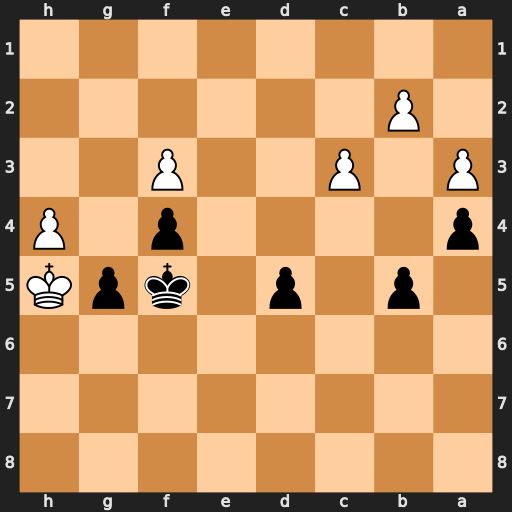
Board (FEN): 8/8/8/1p1p1kpK/p4p1P/P1P2P2/1P6/8
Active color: b
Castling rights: -
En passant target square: -
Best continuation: g4 fxg4+ Ke6 g5 f3 Kg4 f2